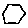
Label: hexagon